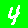
Digit: 4